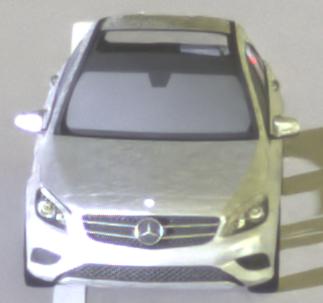
Make: Mercedes-Benz
Model: A 180
Detailed model: A-Class (176)
Model produced from: 2012/09
Model produced until: 2015/07
Doors: 5
Color: white
Road condition: dry road
Daytime: night
Contrast: high contrast